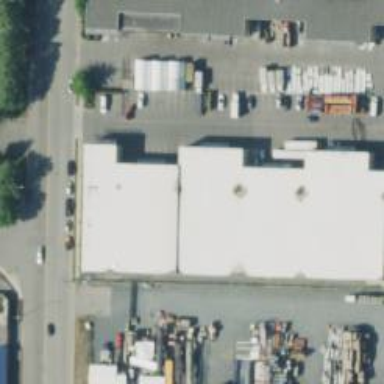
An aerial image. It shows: Industrial building.